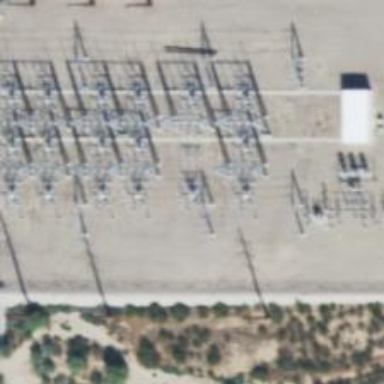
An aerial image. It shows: Switch for power supply.